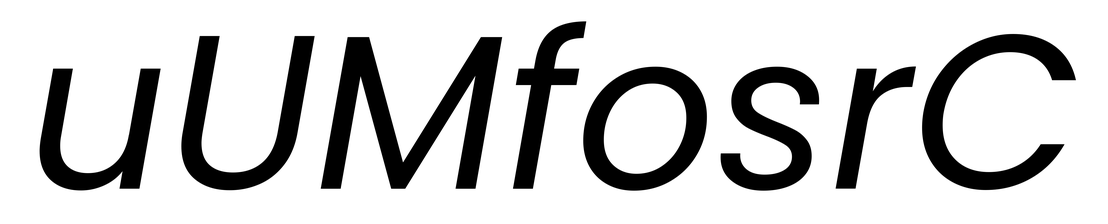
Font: Poppins-Italic